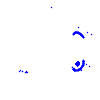
Particle: electron